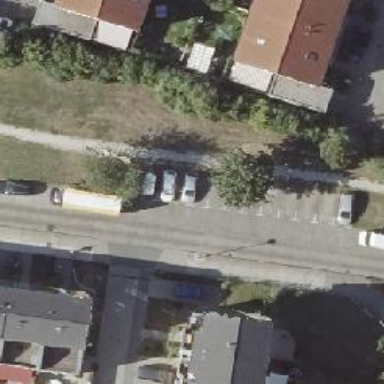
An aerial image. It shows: Compacted footway.